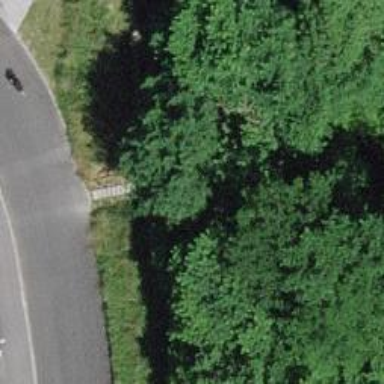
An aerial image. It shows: Grassy path with embankment.